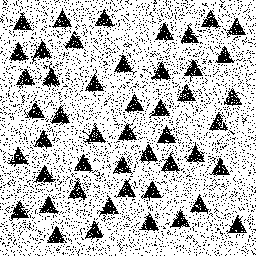
Squares: 0
Triangles: 48
Stars: 0
Total shapes: 48